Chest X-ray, AP view. Patient: 68 years old, sex F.
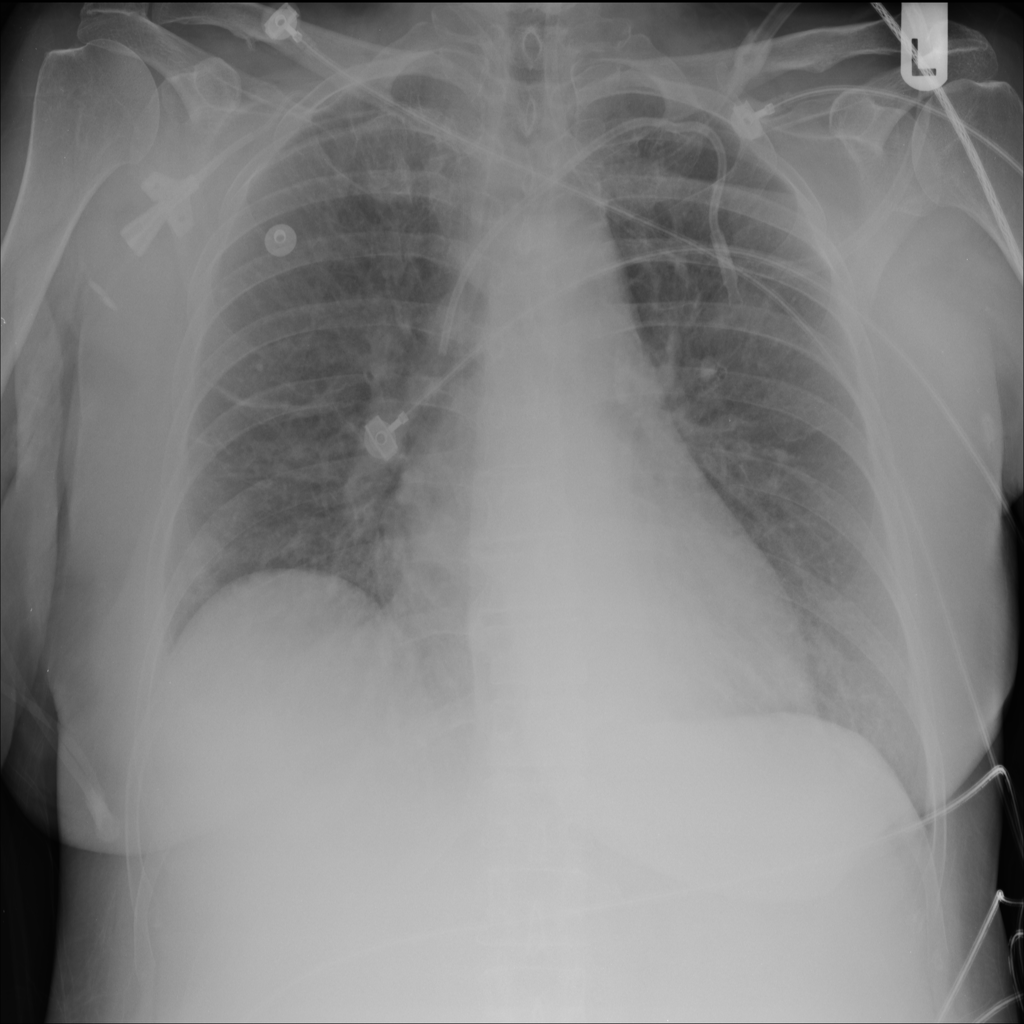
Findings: No Finding